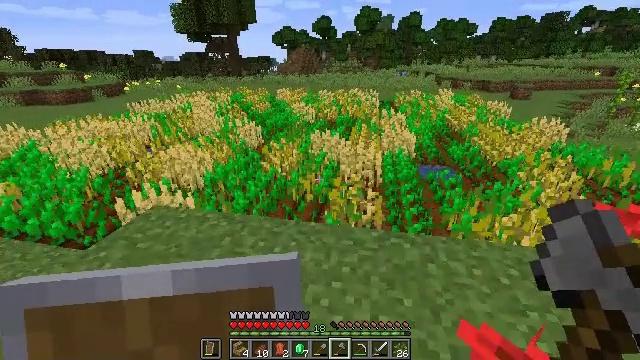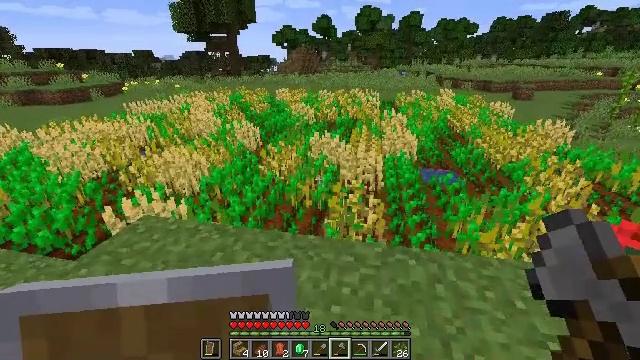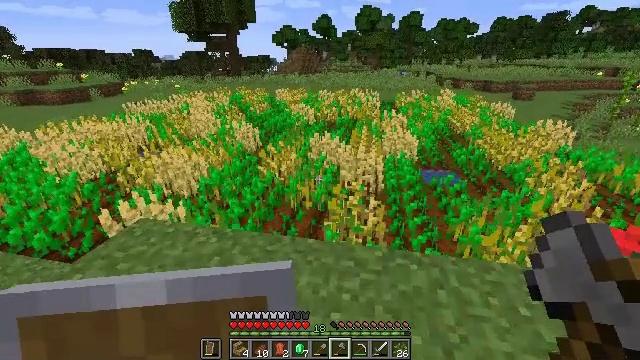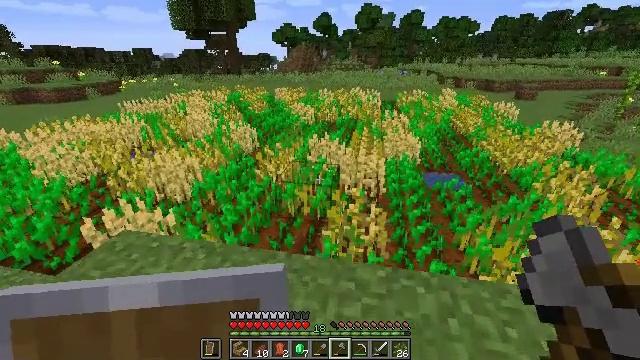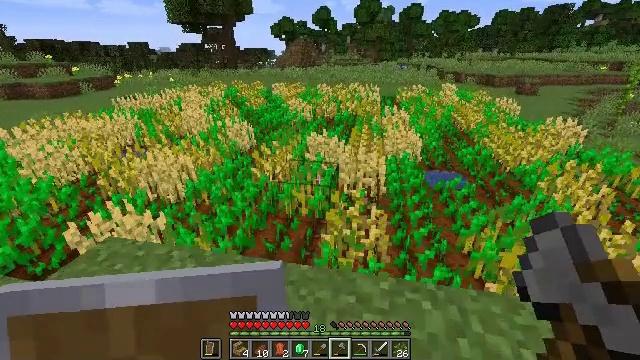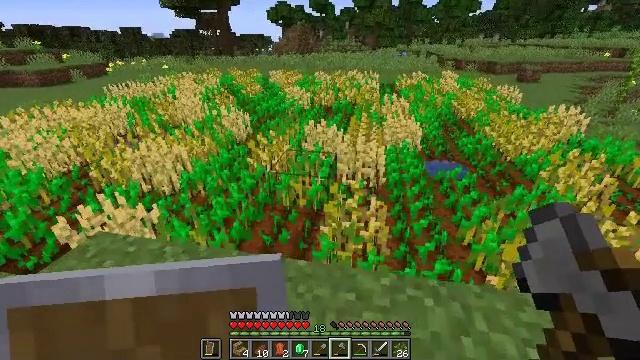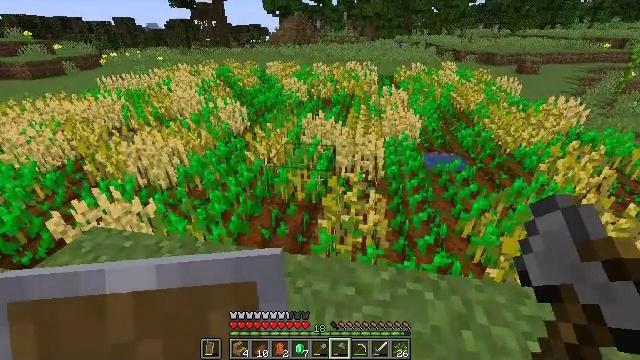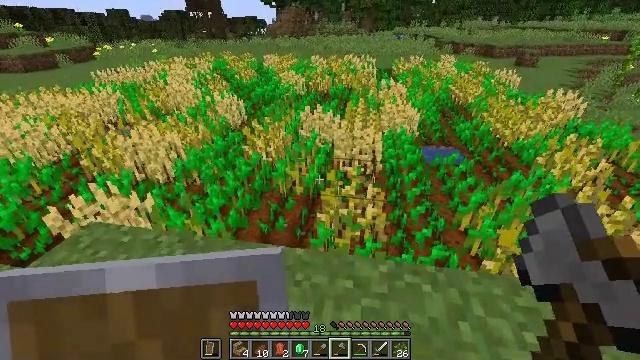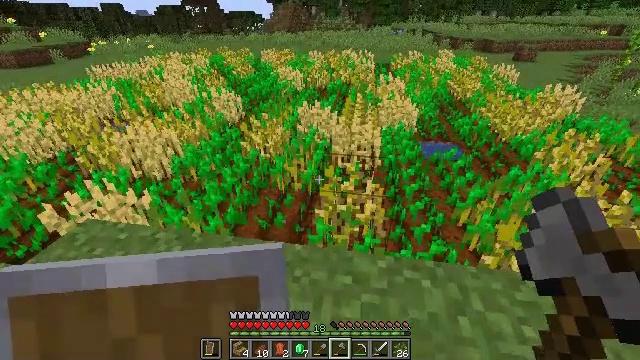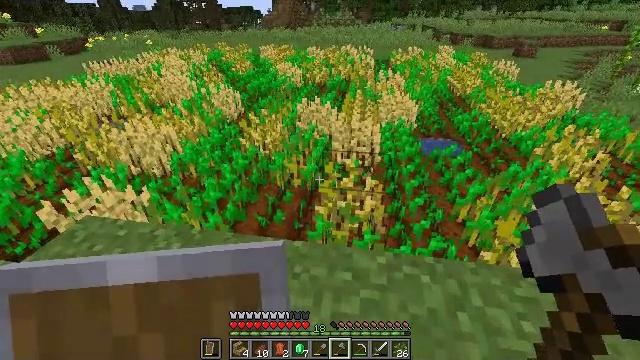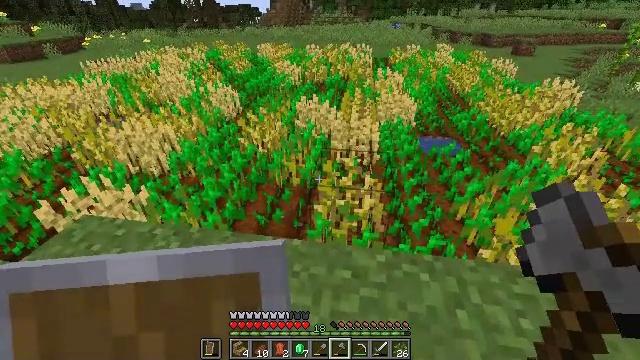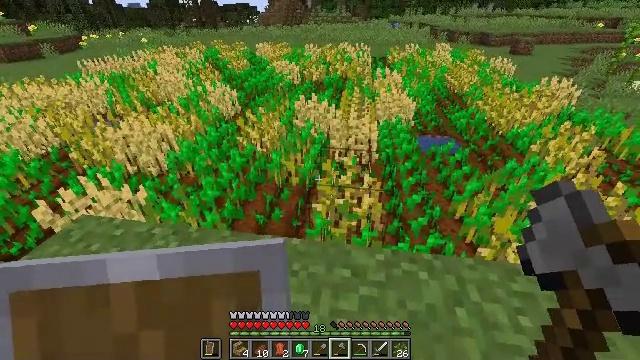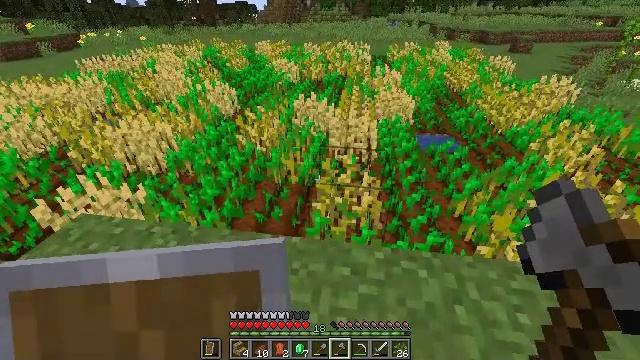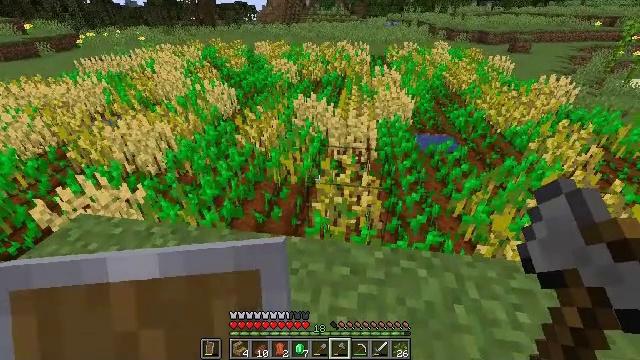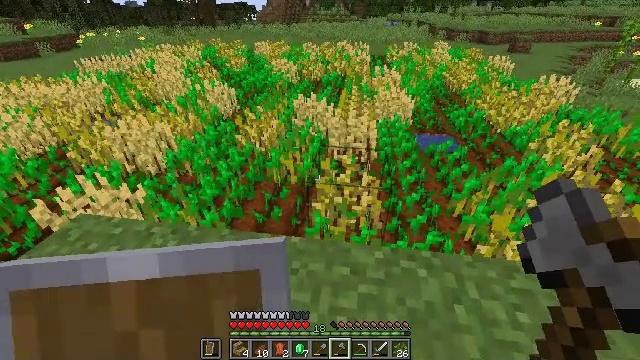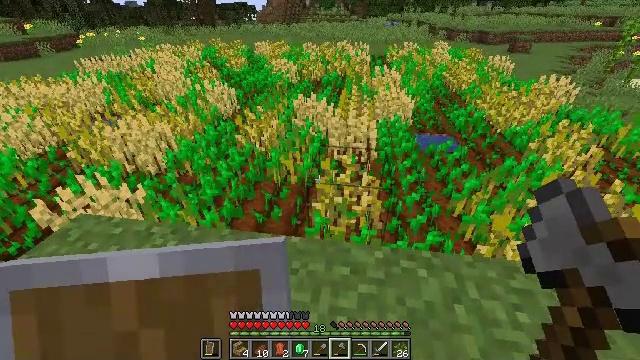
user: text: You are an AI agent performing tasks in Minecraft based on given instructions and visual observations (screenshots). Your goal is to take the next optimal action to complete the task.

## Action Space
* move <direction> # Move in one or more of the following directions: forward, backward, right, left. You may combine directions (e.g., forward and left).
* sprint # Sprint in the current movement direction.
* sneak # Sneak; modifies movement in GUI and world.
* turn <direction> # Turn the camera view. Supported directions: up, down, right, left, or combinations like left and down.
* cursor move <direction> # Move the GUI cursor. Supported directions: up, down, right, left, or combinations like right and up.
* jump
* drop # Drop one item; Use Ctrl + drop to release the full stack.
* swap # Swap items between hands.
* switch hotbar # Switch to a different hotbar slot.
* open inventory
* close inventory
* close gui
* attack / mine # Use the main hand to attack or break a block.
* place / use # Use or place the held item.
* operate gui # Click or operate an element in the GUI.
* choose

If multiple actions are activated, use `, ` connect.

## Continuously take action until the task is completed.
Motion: motion action
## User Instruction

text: Collect potatoes from the garden.
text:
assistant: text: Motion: move forward
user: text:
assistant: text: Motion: move forward
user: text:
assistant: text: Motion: move forward
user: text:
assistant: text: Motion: turn down
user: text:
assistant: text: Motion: turn down
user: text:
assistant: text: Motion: turn down
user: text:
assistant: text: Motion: turn down
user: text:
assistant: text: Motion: no_op
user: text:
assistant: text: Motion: no_op
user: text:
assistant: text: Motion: no_op
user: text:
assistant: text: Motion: no_op
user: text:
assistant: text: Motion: no_op
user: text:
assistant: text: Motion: no_op
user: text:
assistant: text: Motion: no_op
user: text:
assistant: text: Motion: no_op
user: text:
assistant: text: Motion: no_op
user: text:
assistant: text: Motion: no_op
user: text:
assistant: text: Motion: no_op
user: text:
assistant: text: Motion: no_op
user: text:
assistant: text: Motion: no_op
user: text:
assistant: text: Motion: no_op
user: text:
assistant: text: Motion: no_op
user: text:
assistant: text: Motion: no_op
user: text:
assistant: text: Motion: no_op
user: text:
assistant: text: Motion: no_op
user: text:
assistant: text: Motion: no_op
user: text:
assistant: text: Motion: no_op
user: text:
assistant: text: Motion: move back
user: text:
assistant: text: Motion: move back and move left
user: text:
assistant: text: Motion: move back and move left